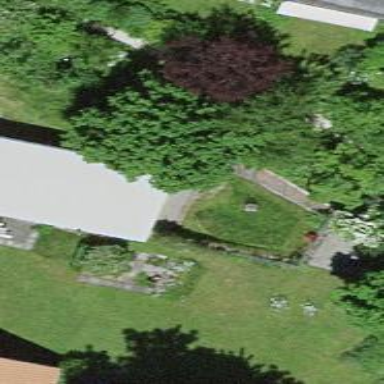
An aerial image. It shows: Shed building.